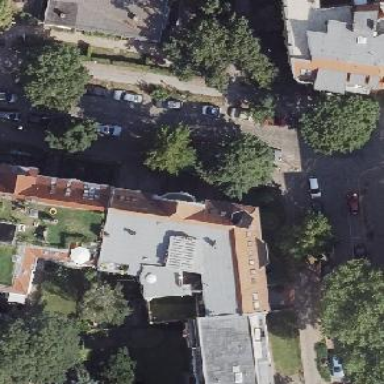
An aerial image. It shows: Building consisting of apartments with double saltbox roof shape.